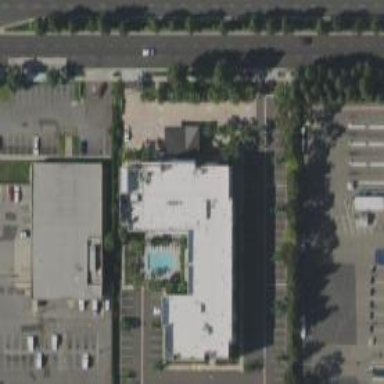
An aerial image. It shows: Hotel building.